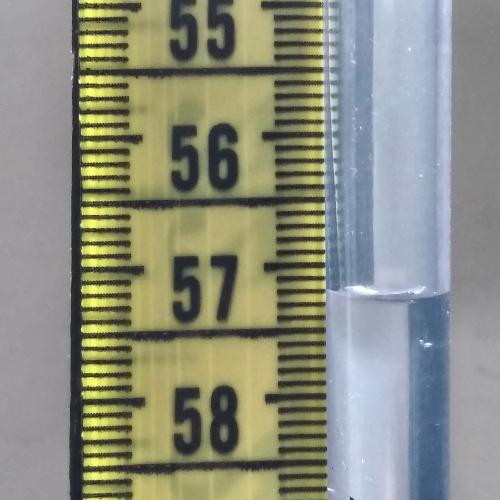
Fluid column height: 57.2 cm